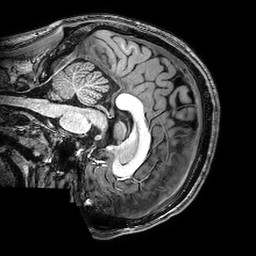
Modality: T1w
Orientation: sagittal
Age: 20
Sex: male
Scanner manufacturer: philips
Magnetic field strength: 3 T
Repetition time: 0.00831 s
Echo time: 0.00381 s